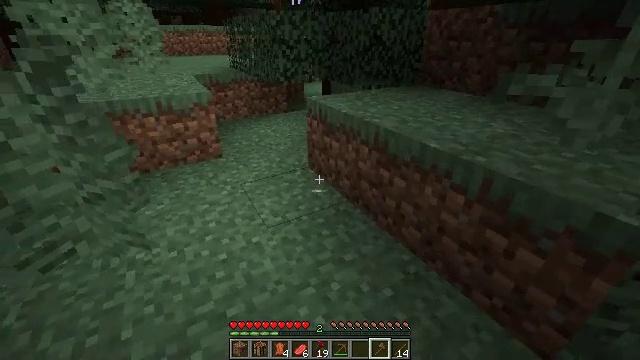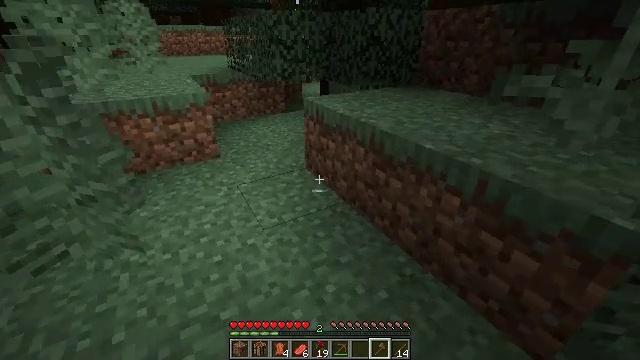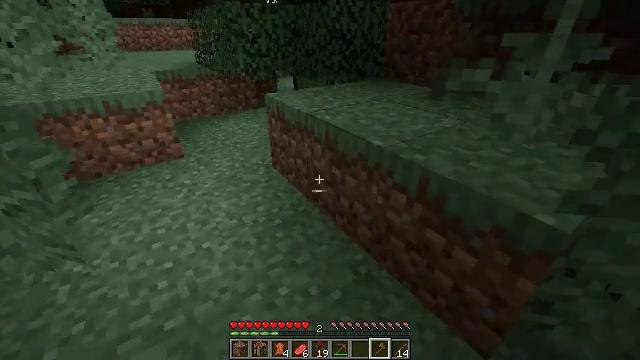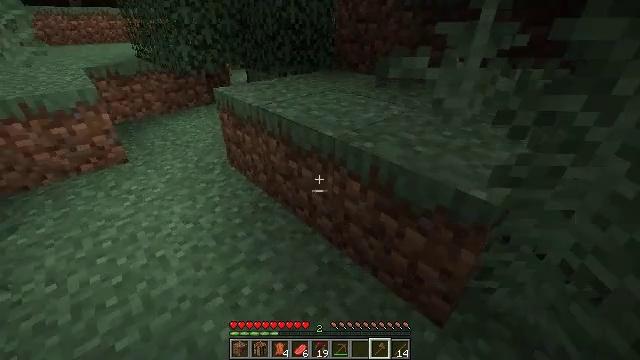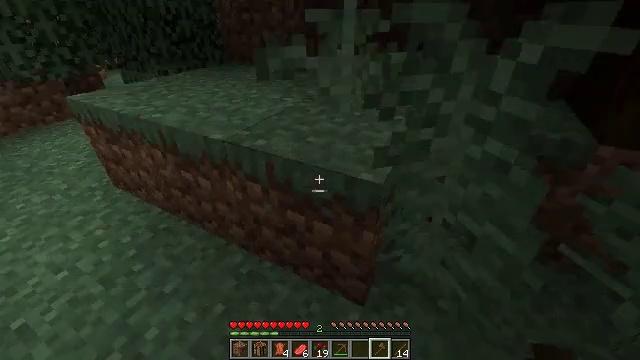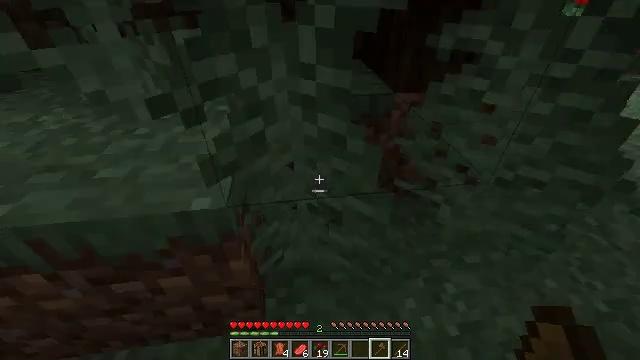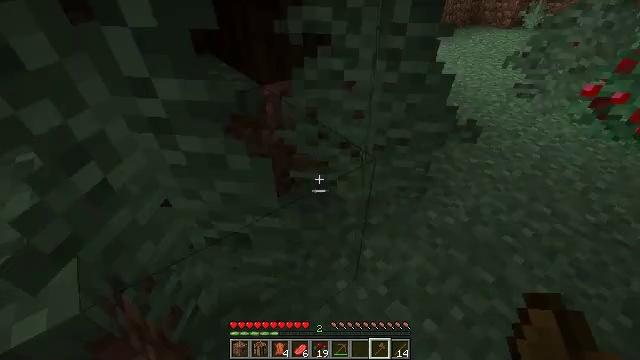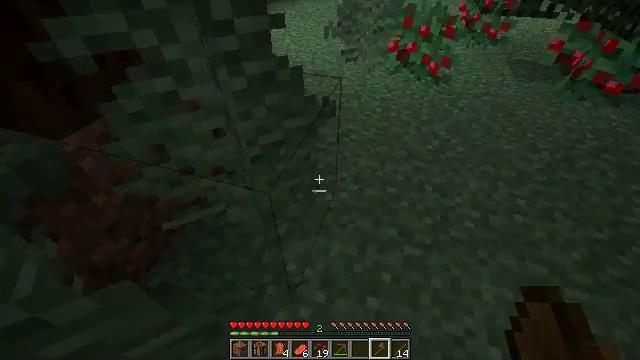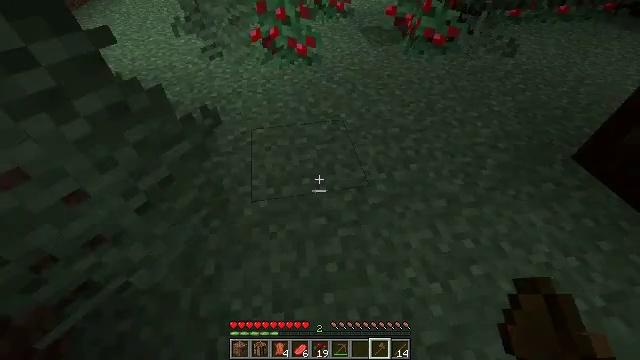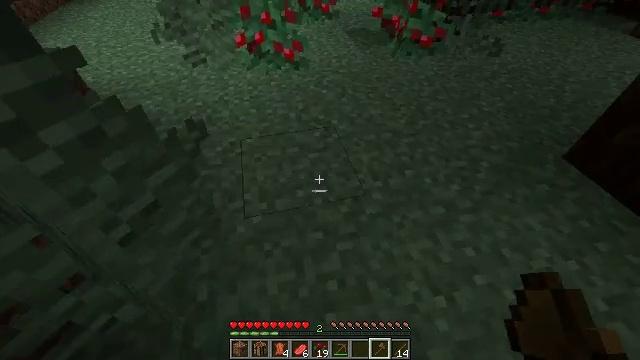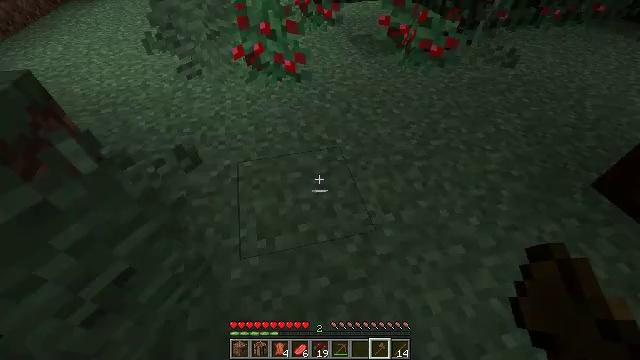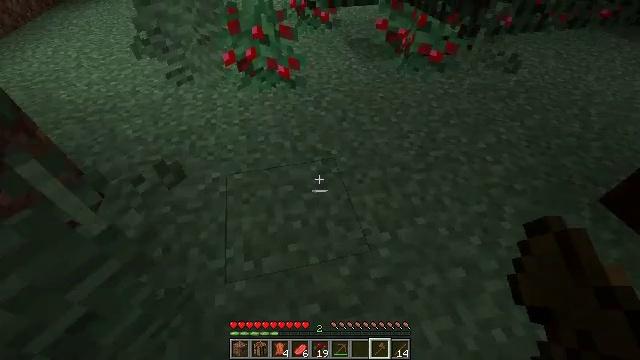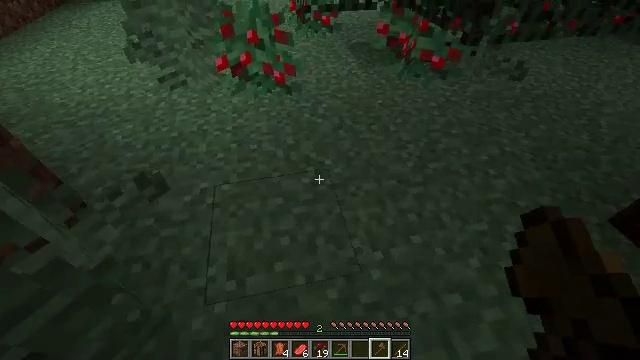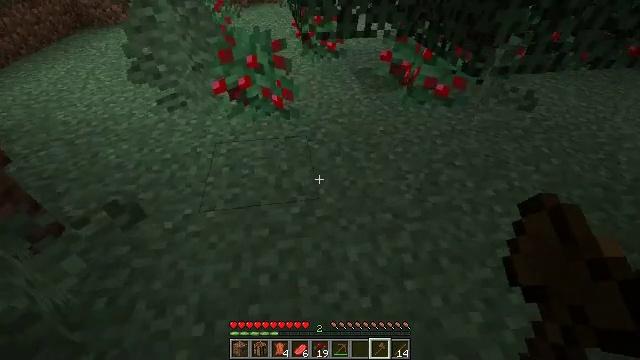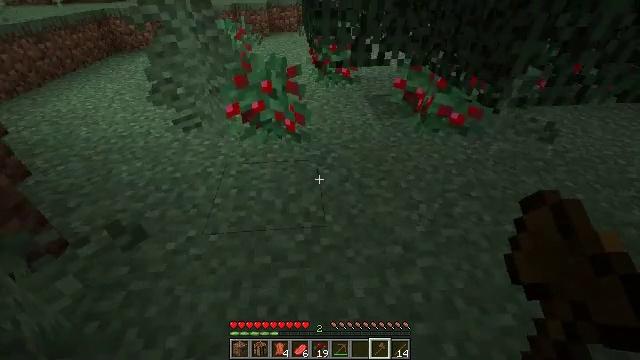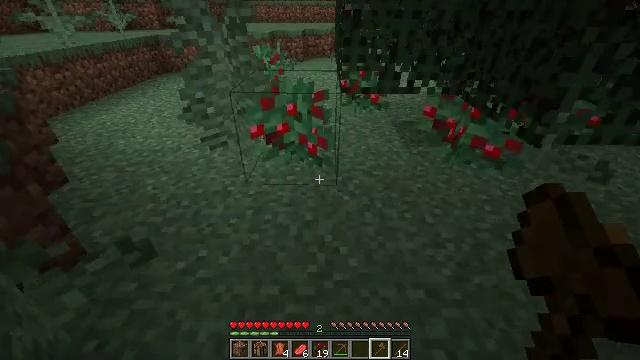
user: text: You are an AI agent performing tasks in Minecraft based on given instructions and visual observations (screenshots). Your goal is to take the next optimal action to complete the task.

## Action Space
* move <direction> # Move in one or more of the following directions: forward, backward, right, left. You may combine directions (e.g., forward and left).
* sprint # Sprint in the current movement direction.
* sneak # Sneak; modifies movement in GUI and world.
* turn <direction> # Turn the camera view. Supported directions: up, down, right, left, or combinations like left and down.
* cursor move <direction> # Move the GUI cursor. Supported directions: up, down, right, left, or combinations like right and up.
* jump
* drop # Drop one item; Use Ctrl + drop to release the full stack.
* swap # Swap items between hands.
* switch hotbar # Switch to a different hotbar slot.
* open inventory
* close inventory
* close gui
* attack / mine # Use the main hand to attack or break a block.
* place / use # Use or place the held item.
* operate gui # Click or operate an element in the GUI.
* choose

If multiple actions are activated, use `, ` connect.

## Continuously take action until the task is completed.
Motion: motion action
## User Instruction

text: Gather sweet berries from the bush.
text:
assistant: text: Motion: move right
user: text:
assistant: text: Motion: move right, turn right and down
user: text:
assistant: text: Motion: move right, turn right and down
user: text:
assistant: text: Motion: move forward, turn right and down
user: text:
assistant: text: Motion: move forward, turn right and down
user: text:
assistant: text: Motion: move forward, turn right and down
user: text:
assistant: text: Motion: move forward, turn right and down
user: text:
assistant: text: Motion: move forward, turn right and down
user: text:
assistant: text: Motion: move forward, turn right
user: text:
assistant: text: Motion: move forward
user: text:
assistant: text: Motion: move forward and move right
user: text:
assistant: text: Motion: move forward and move right, turn left
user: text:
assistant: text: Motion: move forward and move right, turn left and up
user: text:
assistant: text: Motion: move forward, turn left and up
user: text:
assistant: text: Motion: move forward and move left, turn left and up
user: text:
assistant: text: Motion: move forward and move left, turn left and up
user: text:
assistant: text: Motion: move forward and move left
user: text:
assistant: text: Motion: move forward and move left, attack / mine
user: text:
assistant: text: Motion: move forward and move left, attack / mine
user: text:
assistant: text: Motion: move forward, attack / mine
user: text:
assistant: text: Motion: move forward
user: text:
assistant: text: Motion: move forward
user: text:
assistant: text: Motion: move forward, turn right
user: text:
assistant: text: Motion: move forward, turn right
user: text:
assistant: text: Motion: move forward
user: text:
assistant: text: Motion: move forward
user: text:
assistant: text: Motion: move forward and move right
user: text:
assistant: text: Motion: move forward and move right
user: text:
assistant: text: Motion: move forward and move right
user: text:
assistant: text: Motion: move forward and move right